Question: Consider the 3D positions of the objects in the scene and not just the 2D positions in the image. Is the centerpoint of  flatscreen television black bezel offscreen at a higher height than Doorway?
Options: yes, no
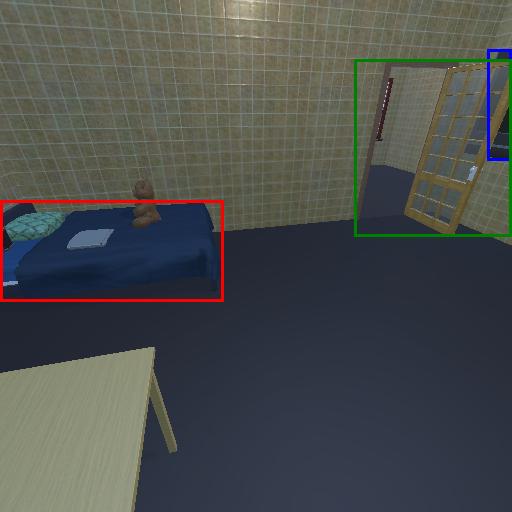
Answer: yes